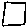
Label: square